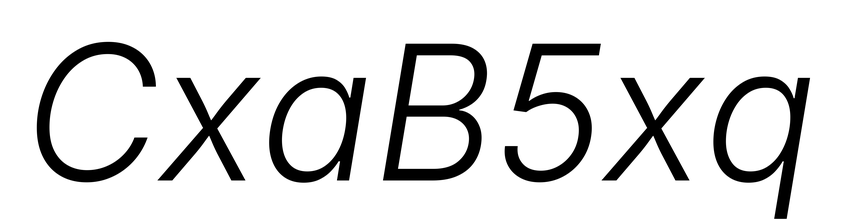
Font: Inter-Italic_Light_Italic